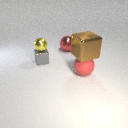
large red metal sphere to the right of small gray metal cube